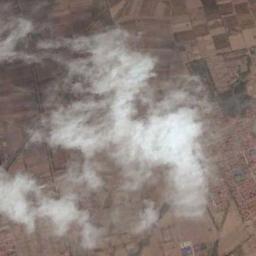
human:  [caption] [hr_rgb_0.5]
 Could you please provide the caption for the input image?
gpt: A thick white cloud floats on the deep blue sea .

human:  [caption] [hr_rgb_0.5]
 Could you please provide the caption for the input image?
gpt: The white cloud is above bare farmland .

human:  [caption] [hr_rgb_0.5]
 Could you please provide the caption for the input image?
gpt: White clouds on a tan field .

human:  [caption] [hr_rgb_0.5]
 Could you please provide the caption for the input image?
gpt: The cumulus clouds are located above the city and some khaki farmland is next to the city .

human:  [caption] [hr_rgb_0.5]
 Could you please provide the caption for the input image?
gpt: There are a few gauzy clouds over many brown farmlands .